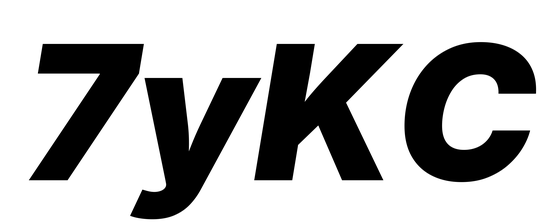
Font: Inter-Italic_Black_Italic